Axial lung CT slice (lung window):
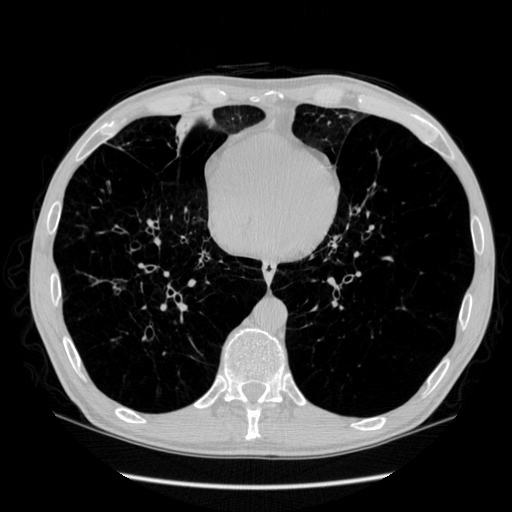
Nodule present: no